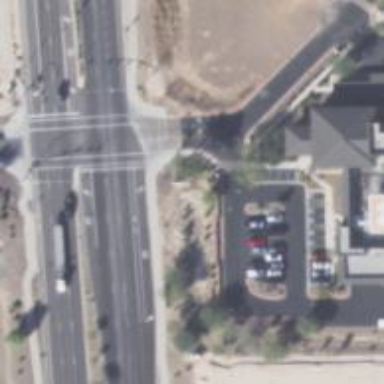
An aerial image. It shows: Solid stop line on the road.